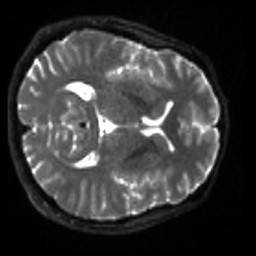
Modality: sbref
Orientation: axial
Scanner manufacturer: siemens
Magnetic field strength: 3 T
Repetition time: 4 s
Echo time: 0.0594 s